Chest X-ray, PA view. Patient: 37 years old, sex F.
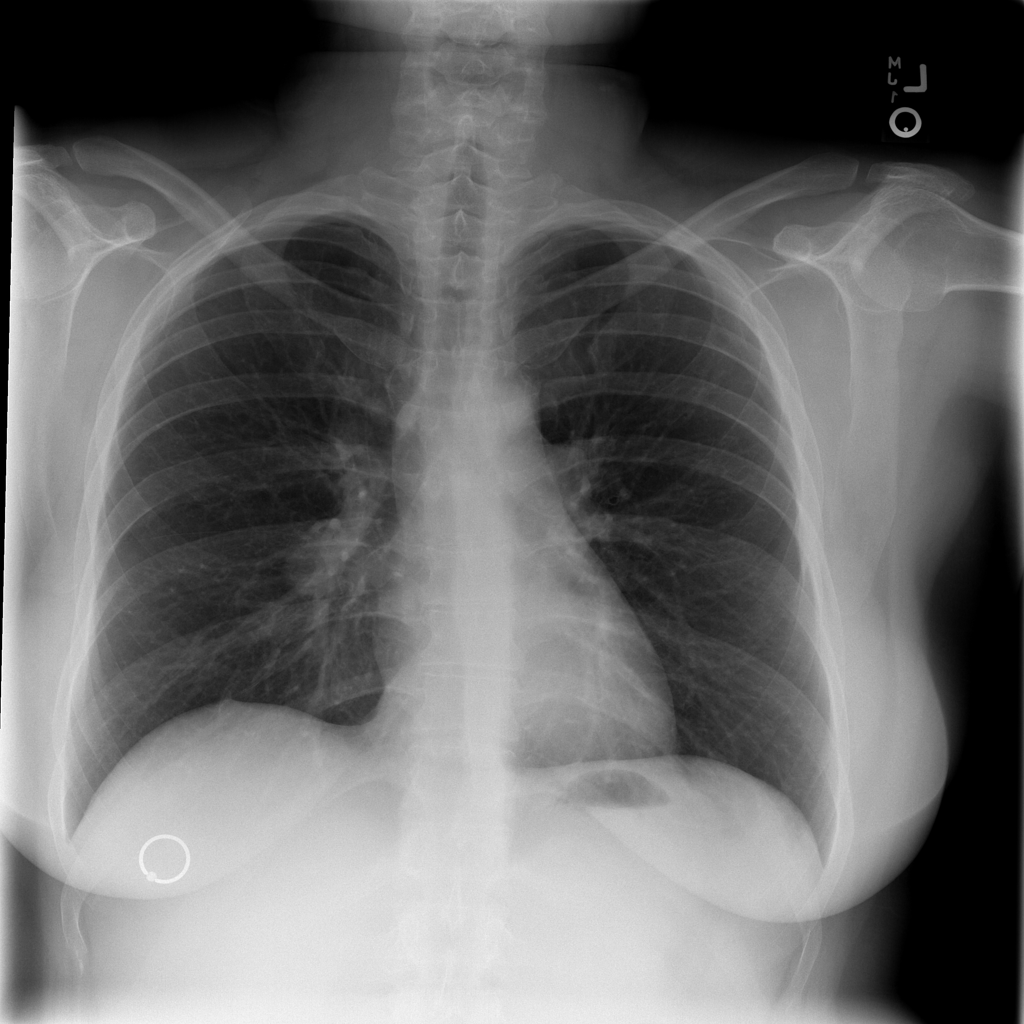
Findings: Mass